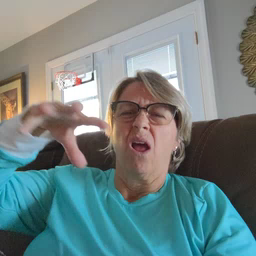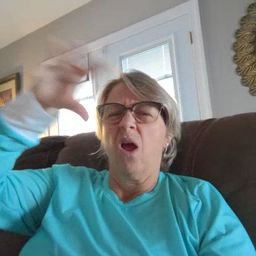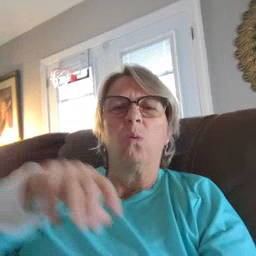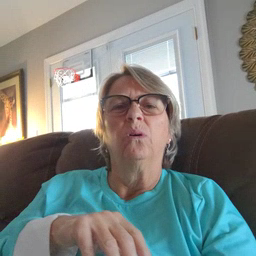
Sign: cloud